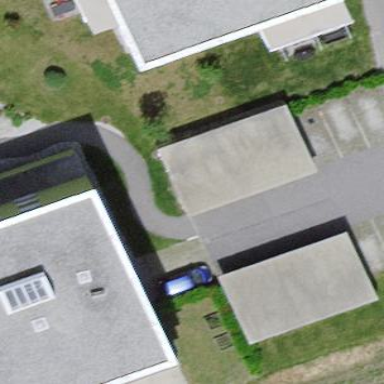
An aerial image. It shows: Garage.